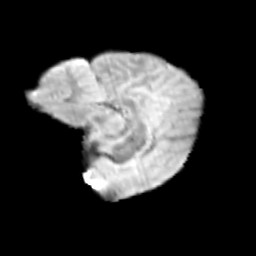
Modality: T2w
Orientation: sagittal
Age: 11
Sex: female
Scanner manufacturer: siemens
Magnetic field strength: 3 T
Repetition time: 3.8 s
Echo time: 0.07 s